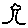
Label: tree